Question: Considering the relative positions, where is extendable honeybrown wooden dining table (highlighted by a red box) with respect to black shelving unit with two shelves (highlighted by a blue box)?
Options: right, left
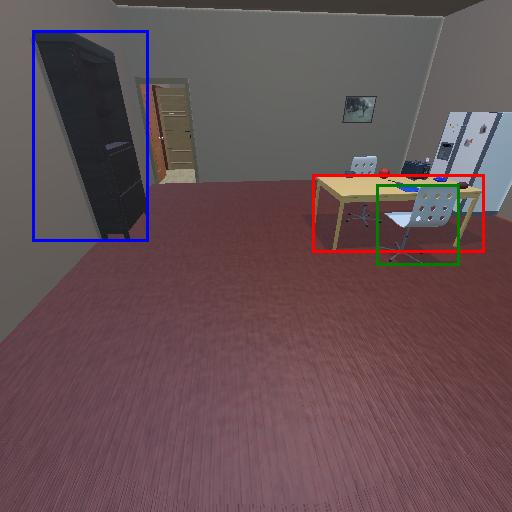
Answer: right